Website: apple
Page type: address-validator
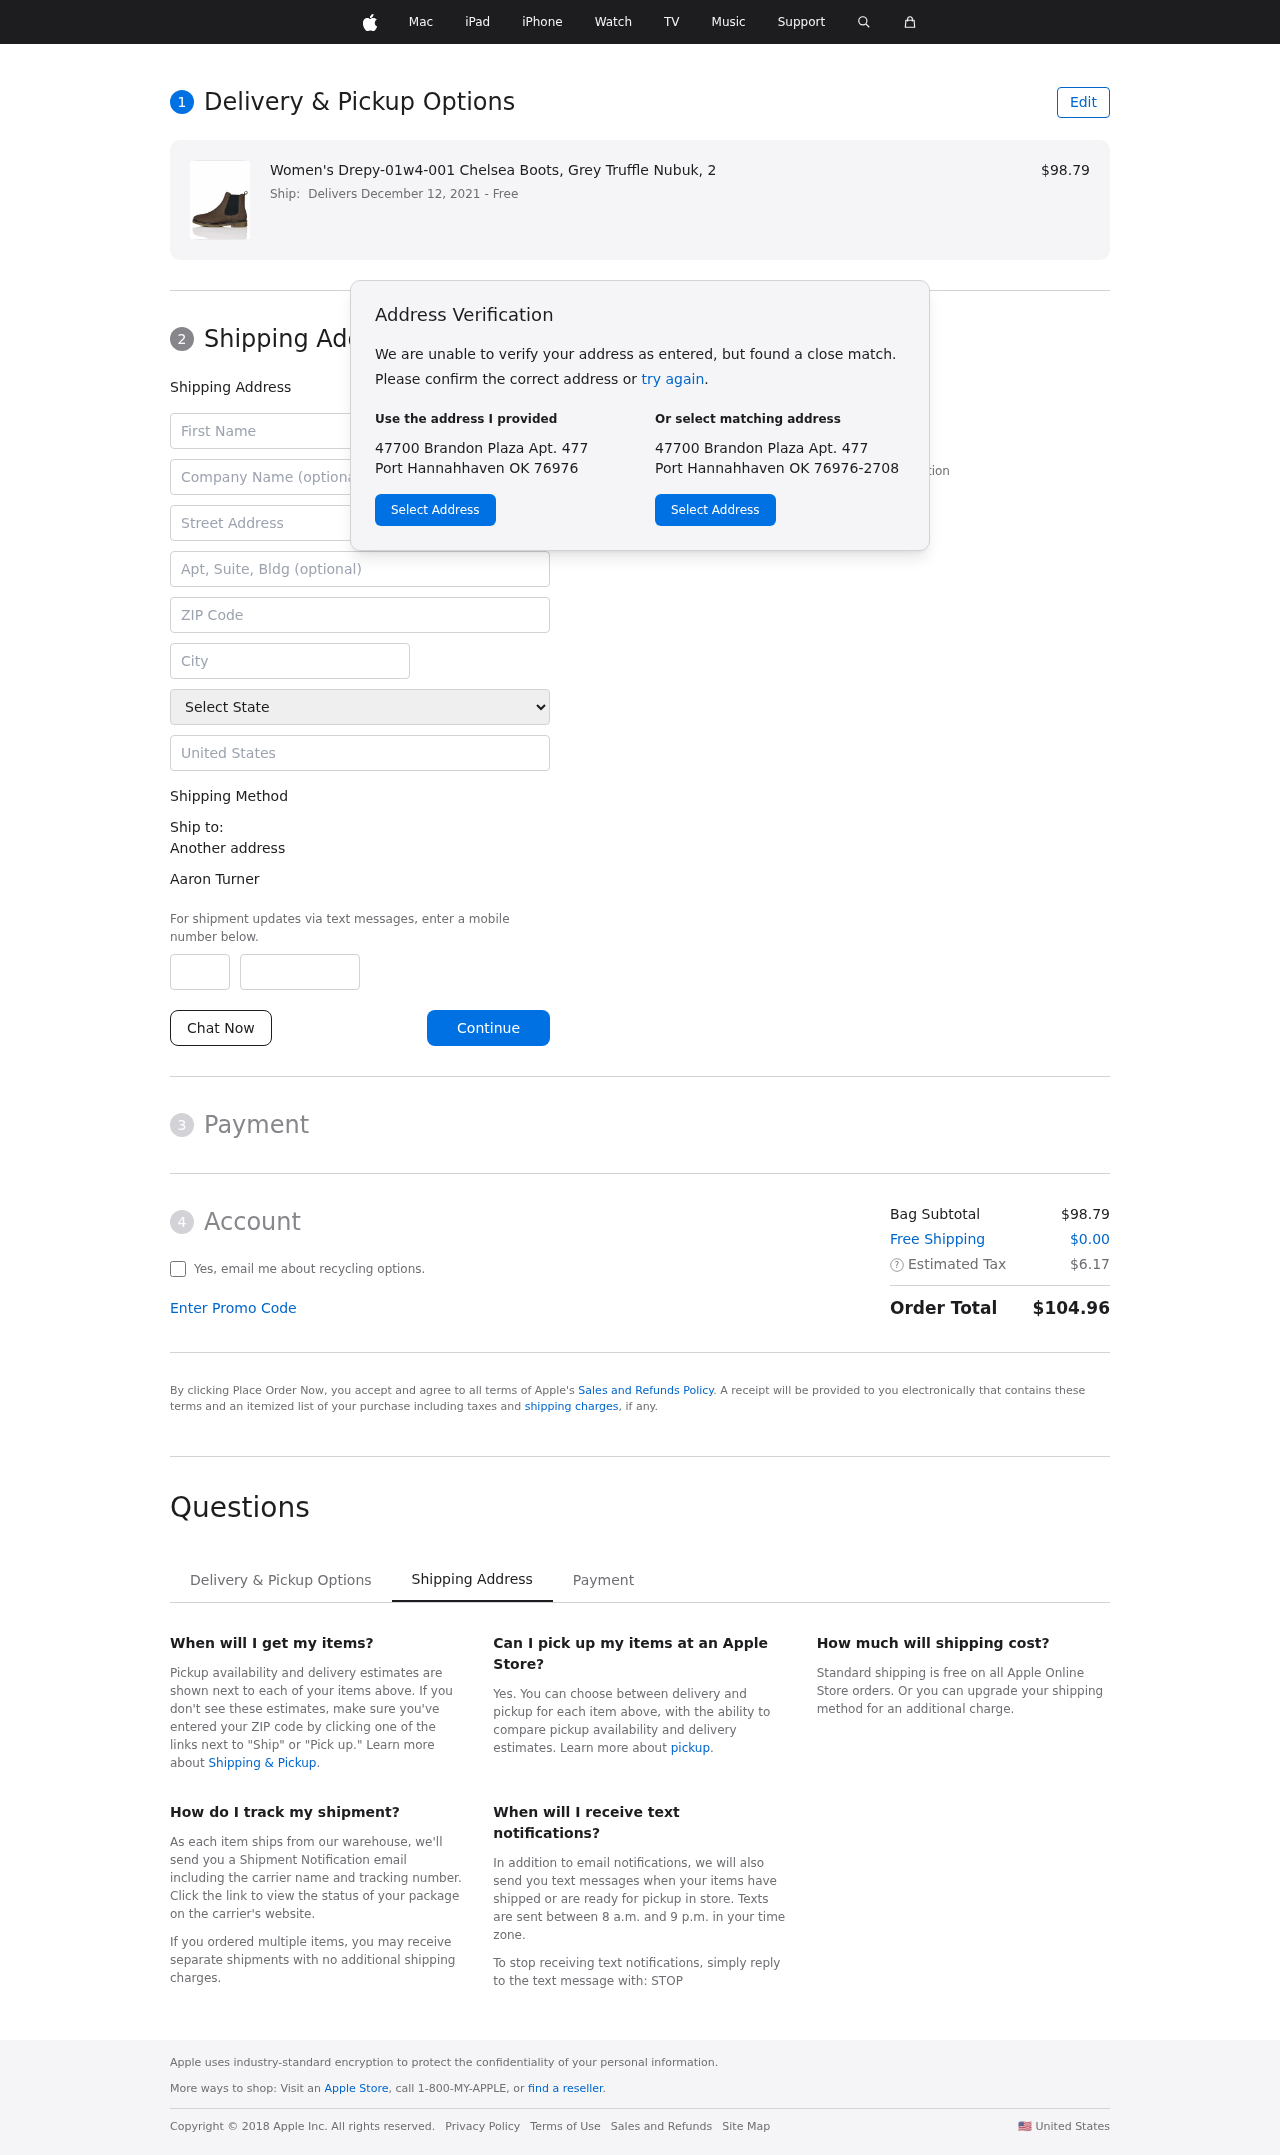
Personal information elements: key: PII_CITY
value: Port Hannahhaven
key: PII_COMPANY
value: Johnson, Hall and Curtis
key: PII_COUNTRY
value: United States
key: PII_FIRSTNAME
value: Aaron
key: PII_FULLNAME
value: Aaron Turner
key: PII_LASTNAME
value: Turner
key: PII_PHONE_AREA
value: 733
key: PII_PHONE_SUFFIX
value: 8158
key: PII_POSTCODE
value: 76976
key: PII_STATE
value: Oklahoma
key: PII_STREET
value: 47700 Brandon Plaza Apt. 477
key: PII_STREET2
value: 620 Adam Lane
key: PII_CITY_STATE_ZIP
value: Port Hannahhaven OK 76976
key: PII_STATE_ABBR
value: OK
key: PII_POSTCODE_FULL
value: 76976
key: PII_POSTCODE_NUMERIC
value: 76976
Product elements: key: PRODUCT1_NAME
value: Women's Drepy-01w4-001 Chelsea Boots, Grey Truffle Nubuk, 2
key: PRODUCT1_PRICE
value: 98.79
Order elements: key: ORDER_DELIVERY_DATE
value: Delivers December 12, 2021
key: ORDER_SUBTOTAL
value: $98.79
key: ORDER_SHIPPING_COST
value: $0.00
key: ORDER_TAX
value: $6.17
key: ORDER_TOTAL
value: $104.96